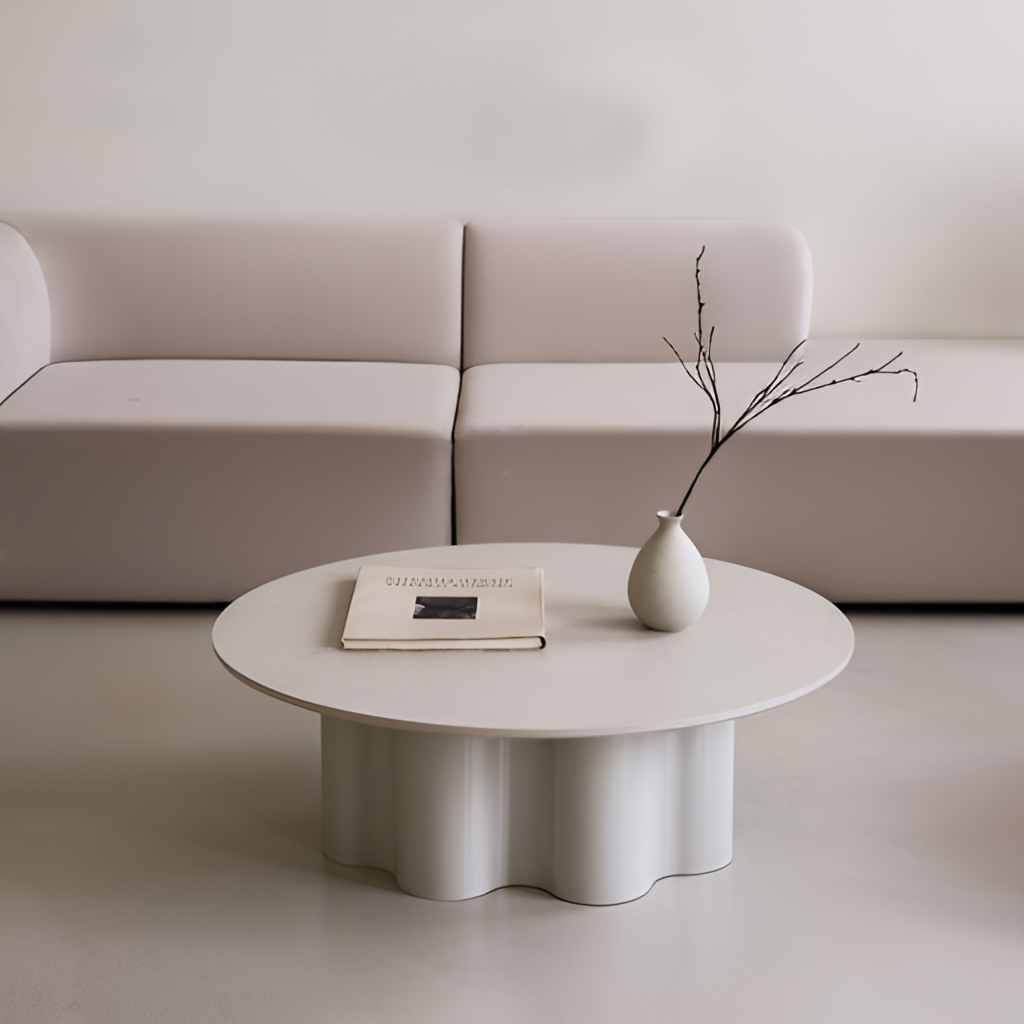
fabric sofa, living room, paint wallpaper, with solid pattern, gray concrete flooring, with smooth pattern, minimalist